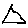
Label: triangle